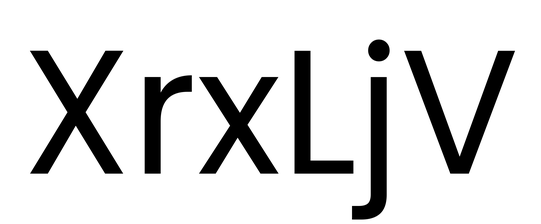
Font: Poppins-Regular